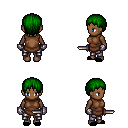
a pixel art fantasy rpg character, female body template, human, dark skin, brown tunic, metal pants, green plain hairstyle, metal gloves, black slippers, dagger, four views (front, back, left, right), 2x2 character sprite sheet, small pixel art, hard edges, no anti-aliasing